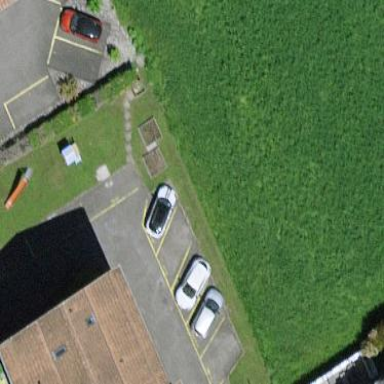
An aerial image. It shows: Parking area with surface.